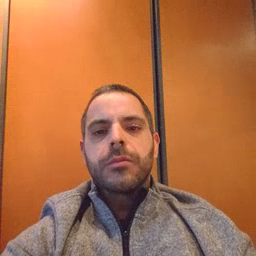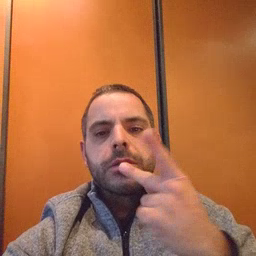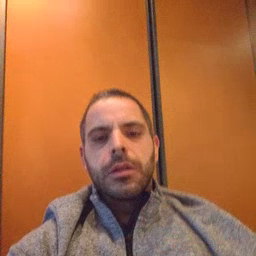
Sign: pencil